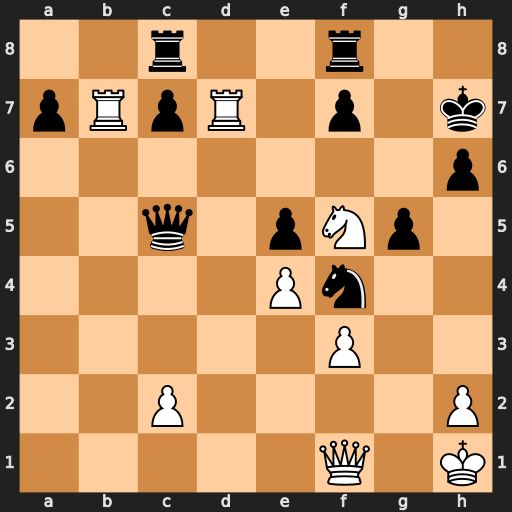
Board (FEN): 2r2r2/pRpR1p1k/7p/2q1pNp1/4Pn2/5P2/2P4P/5Q1K
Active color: w
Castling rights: -
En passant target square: -
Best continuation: Qa6 c6 Rxf7+